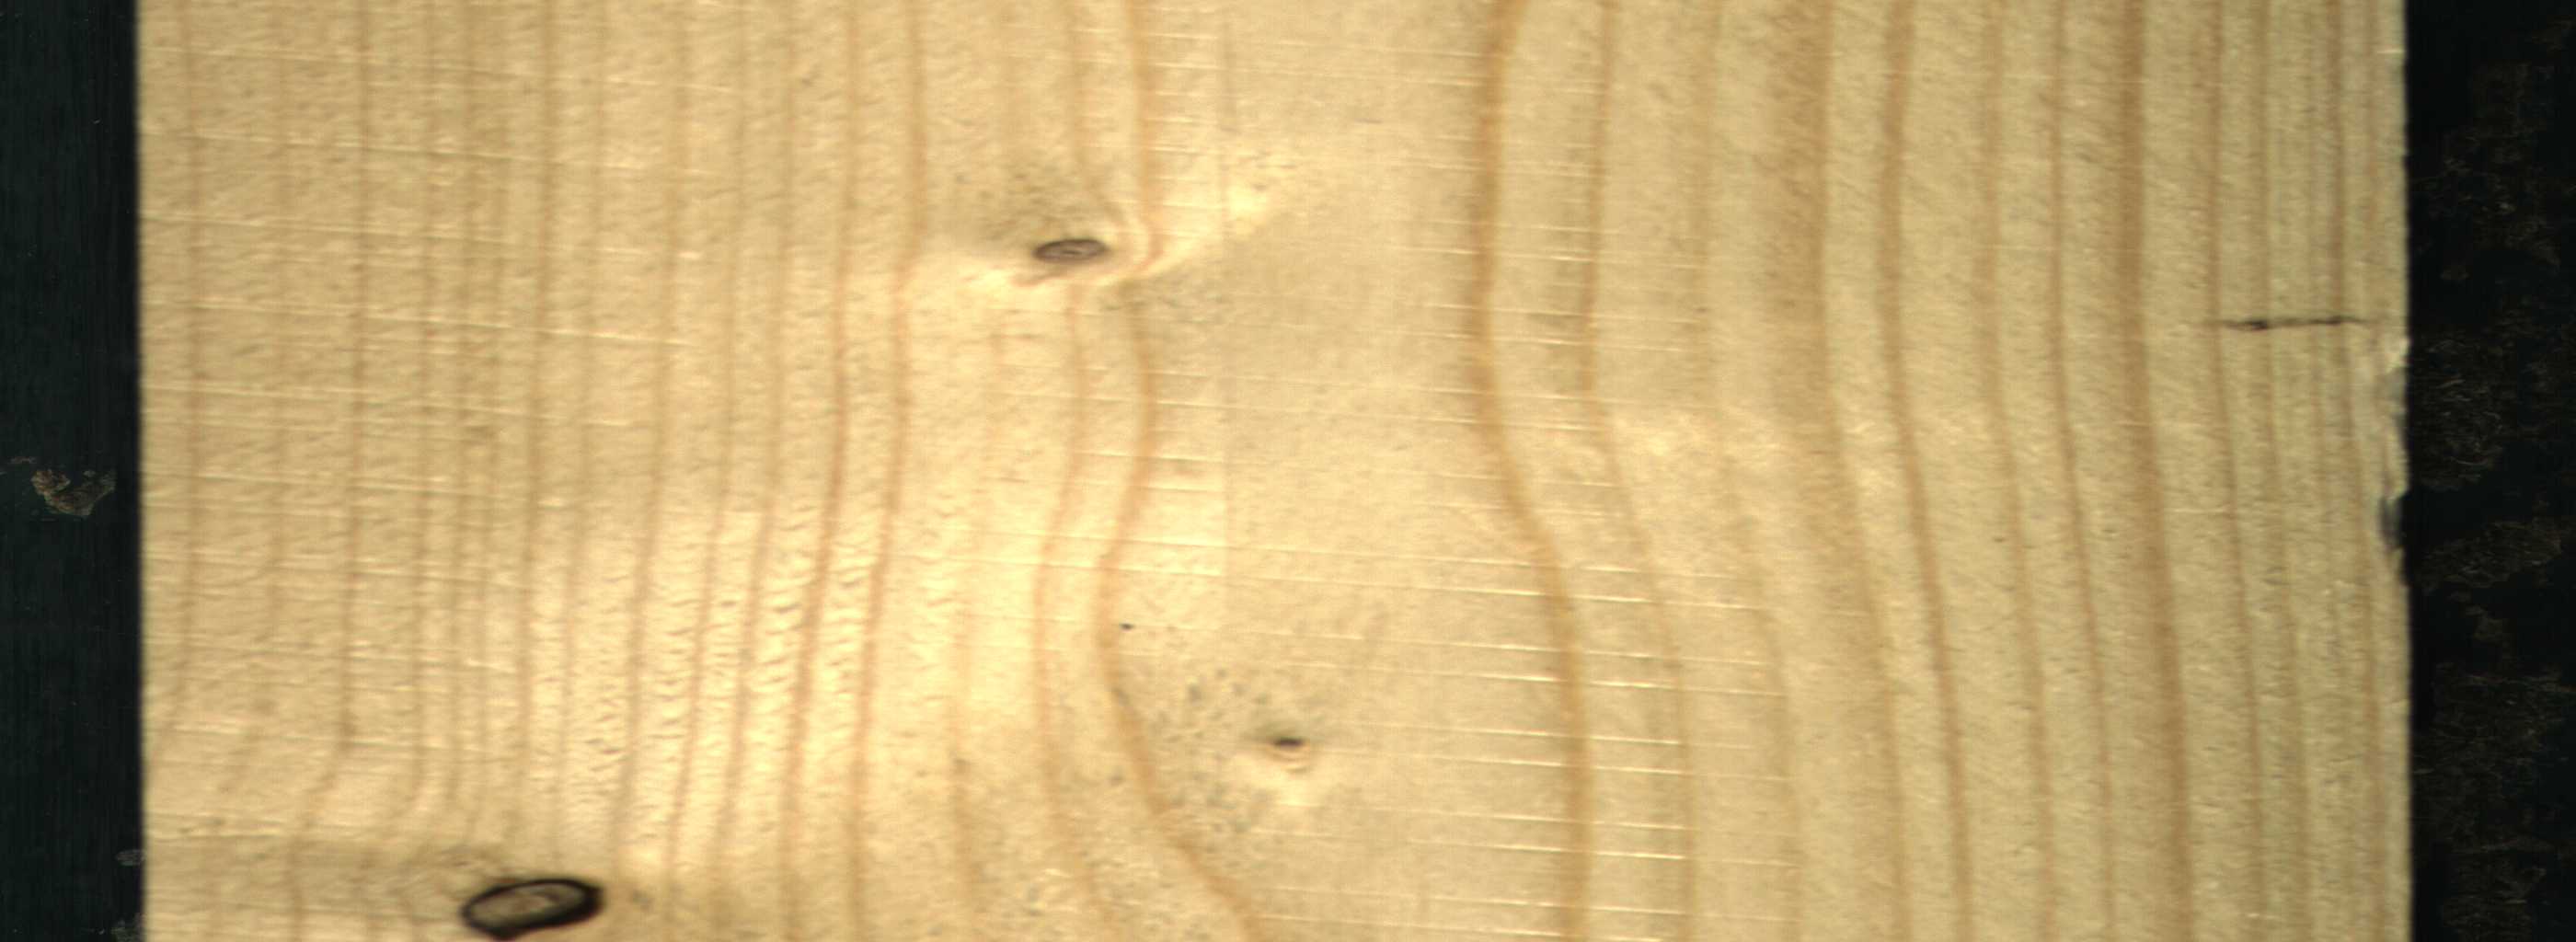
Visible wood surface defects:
Dead_Knot
Live_Knot
Live_Knot